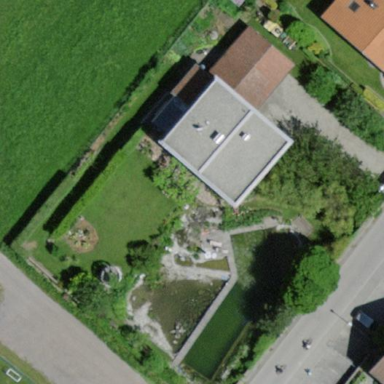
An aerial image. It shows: Pond with natural water.